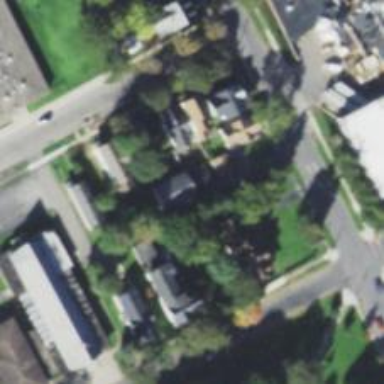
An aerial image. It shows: Alley classified as service road.